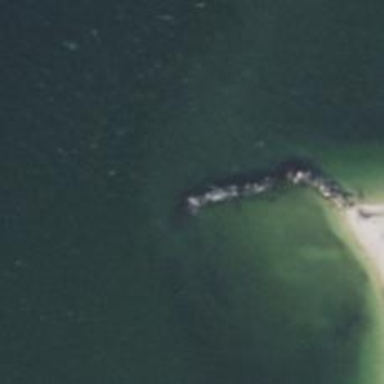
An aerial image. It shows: Breakwater structure.